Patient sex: M
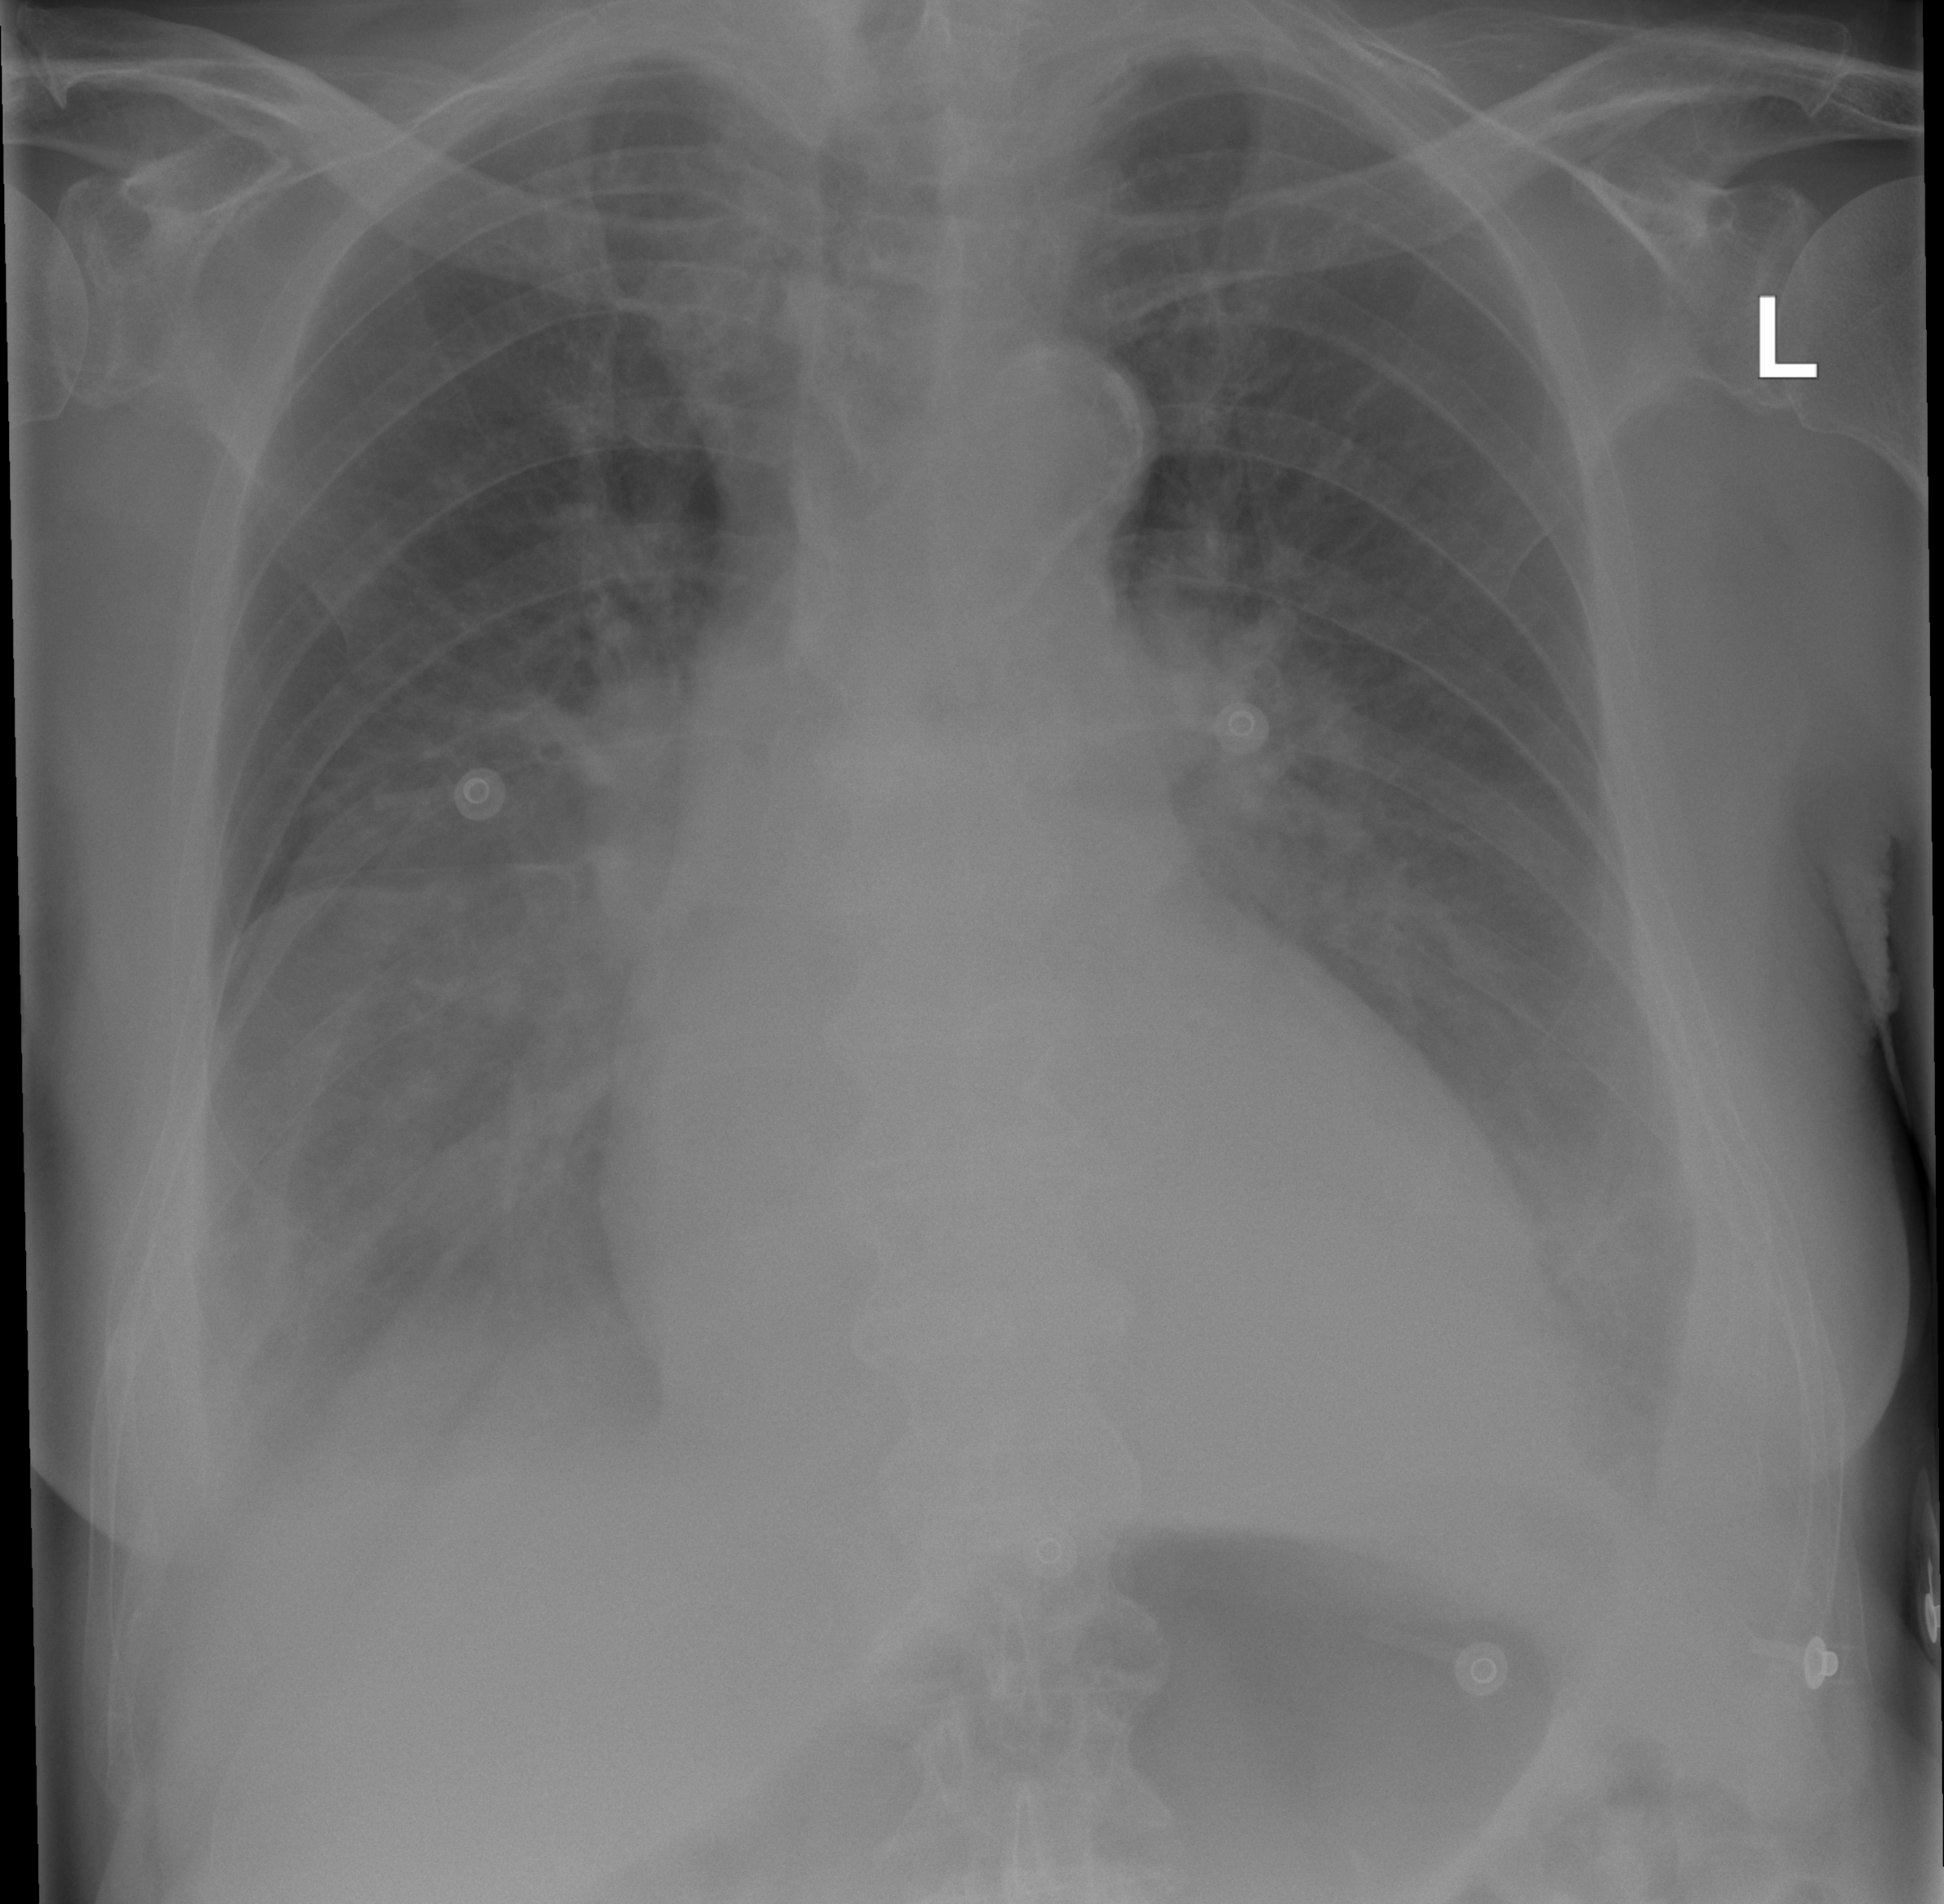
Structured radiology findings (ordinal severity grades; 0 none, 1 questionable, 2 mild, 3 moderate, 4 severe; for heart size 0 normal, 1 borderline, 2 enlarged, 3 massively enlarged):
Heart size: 2
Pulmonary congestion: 2
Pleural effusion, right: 2
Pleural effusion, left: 2
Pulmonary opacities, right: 1
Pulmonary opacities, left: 1
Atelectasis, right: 2
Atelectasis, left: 2